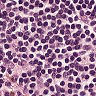
Metastatic tissue present: no